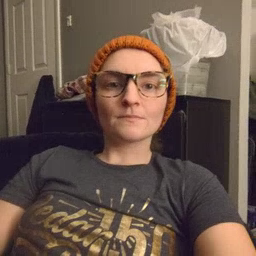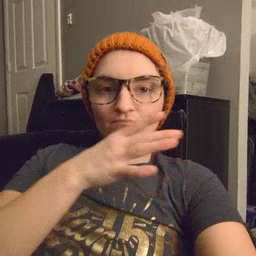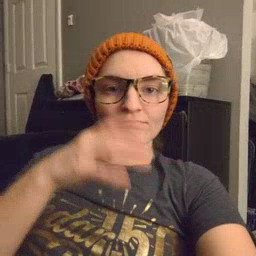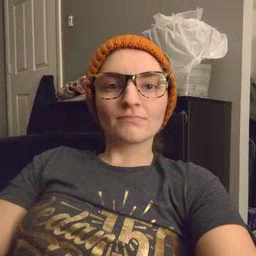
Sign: farm